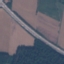
Land use / land cover class: Highway